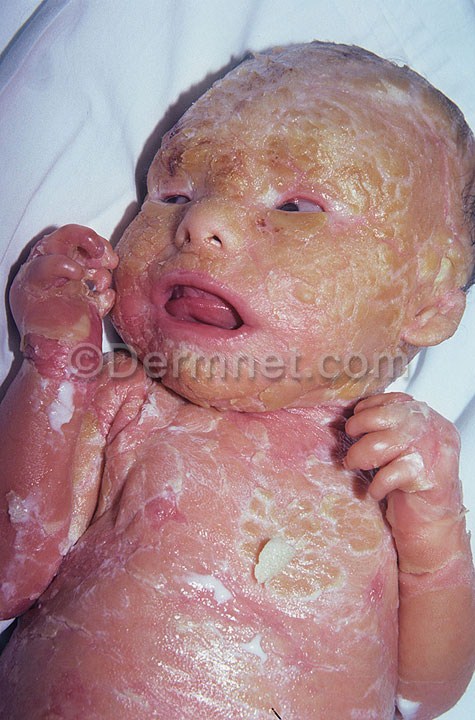
Disease: Atopic Dermatitis Photos